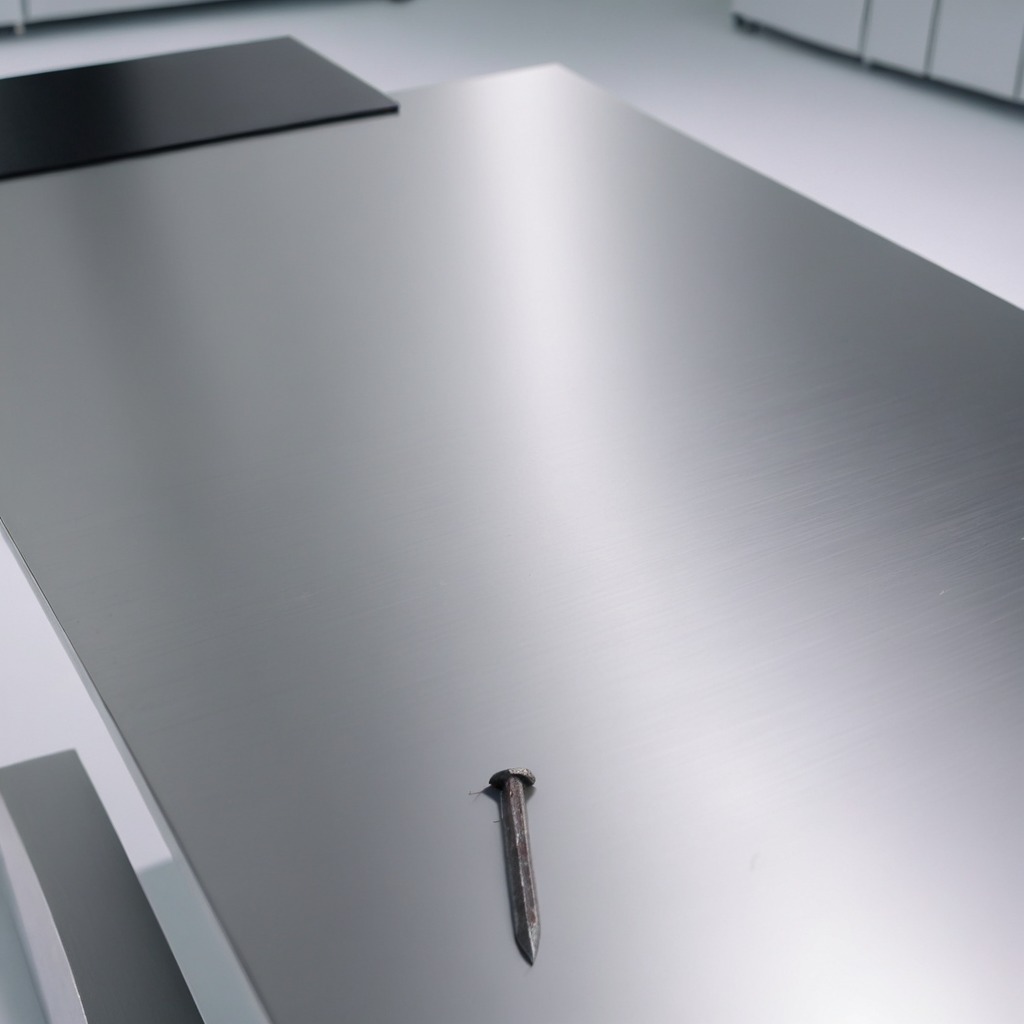
An iron nail is lying on a stainless steel table in a high-end prototyping lab.